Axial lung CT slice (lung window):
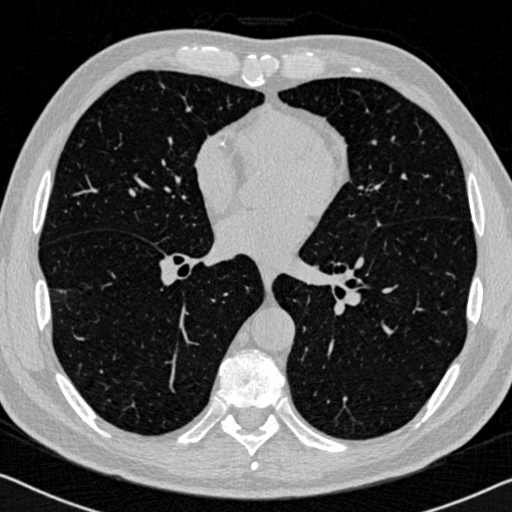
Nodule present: yes
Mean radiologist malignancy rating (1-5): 4.25